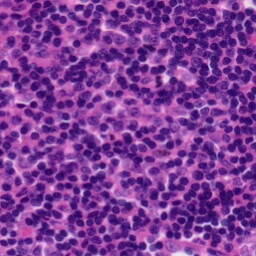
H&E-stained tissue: Tonsil